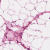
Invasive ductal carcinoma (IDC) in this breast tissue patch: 0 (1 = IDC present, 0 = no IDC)